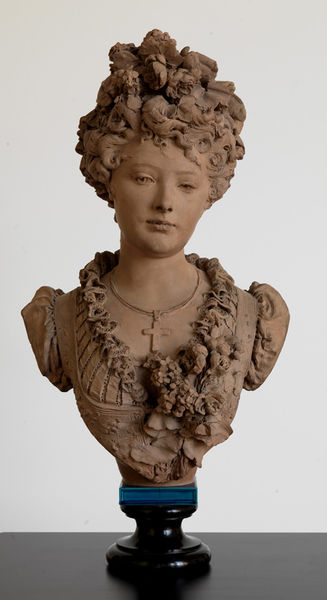
Titel: Bildnis einer jungen Frau
Künstler: Albert-Ernest Carrier-Belleuse
Standort: Karlsruhe
Institution: Staatliche Kunsthalle Karlsruhe
Schlagwörter: blau, kopf, weiß, menschen, mädchen, ausschnitt, blume, blumen, braun, brust, frankreich, frau, frisur, haar, holz, hut, kleid, marmor, mund, nase, ohr, schmuck, schwarz, stirn, blick, blüten, dame, rose, rosen, rot, beige, schleife, jung, arme, augen, band, barock, bluse, gesicht, haarschmuck, kragen, mensch, sockel, spitze, stein, ärmel, bild, bildnis, hals, portrait, porträt, erde, auge, figur, haare, adel, rokkoko, schleifen, augenbrauen, brustbild, dekollete, dekollte, dekoltee, hübsch, kinn, lippen, locke, locken, prinzessin, puffärmel, rokoko, schulter, schultern, schön, traurig, vornehm, zart, rund, früchte, keramik, skulptur, statue, ton, perücke, farbig, wangen, wellen, modell, italien, halsband, mieder, lehm, hellbraun, kette, monochrom, blümchen, matt, romantik, weiblich, ernst, brauen, büste, glanz, verzierung, hochgesteckt, hochsteckfrisur, junge frau, plastik, podest, edel, rüsche, rüschen, wange, fein, oberkörper, geschlossen, gesteck, halskette, lider, ohrläppchen, frühling, blumenstrauß, foto, fotografie, porzellan, kreuz, torso, plastisch, sex, schnitt, allegorie, kunst, flora, kurz, korpus, biedermeier, bürste, verführung, hängend, anhänger, antik, christlich, mittelalter, versonnen, kruzifix, ständer, dekolltee, königin, heilige, gips, marie, korsage, dirndl, details, lied, sinnend, fromm, dauerwelle, pompös, terrakotta, geischt, terracotta, kermaik, kreutz, revier, lid, decollete, marie antoinette, auschnitt, freu, frühlung, frisu, renaisance, duchesse, replik, portraitbüste, rüsch, ohne arme, büte, wang, blumem, kreuzkette, kreur, decollte, blumenanstecker, halsrüschen, vb, terrrakotta, büßte, terakkotta, keramok, sockr, ernsst, rotlich, blumden, sachultern, kette kreuz, kreuzd, gewölkreuzkette, krezkette, büatw